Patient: sex F, age 73
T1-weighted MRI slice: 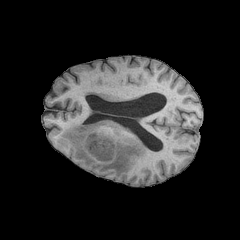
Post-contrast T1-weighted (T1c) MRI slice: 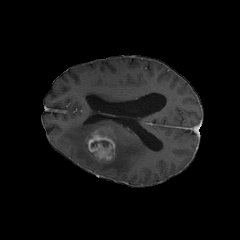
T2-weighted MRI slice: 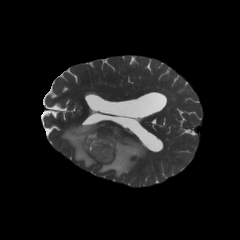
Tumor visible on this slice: yes
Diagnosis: Glioblastoma, IDH-wildtype
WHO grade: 4